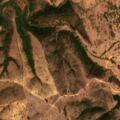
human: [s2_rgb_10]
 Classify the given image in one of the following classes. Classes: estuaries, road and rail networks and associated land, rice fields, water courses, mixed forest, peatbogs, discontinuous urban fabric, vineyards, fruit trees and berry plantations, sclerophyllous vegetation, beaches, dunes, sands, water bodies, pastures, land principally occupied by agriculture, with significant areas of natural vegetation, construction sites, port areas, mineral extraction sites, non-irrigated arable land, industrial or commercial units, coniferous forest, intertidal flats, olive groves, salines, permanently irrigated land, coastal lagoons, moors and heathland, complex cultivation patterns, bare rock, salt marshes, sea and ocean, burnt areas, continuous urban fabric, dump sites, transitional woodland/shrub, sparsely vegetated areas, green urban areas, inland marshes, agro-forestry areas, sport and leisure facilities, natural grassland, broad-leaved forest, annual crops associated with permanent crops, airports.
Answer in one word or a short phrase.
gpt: pastures, agro-forestry areas, broad-leaved forest, transitional woodland/shrub